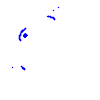
Particle: kaon